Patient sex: M
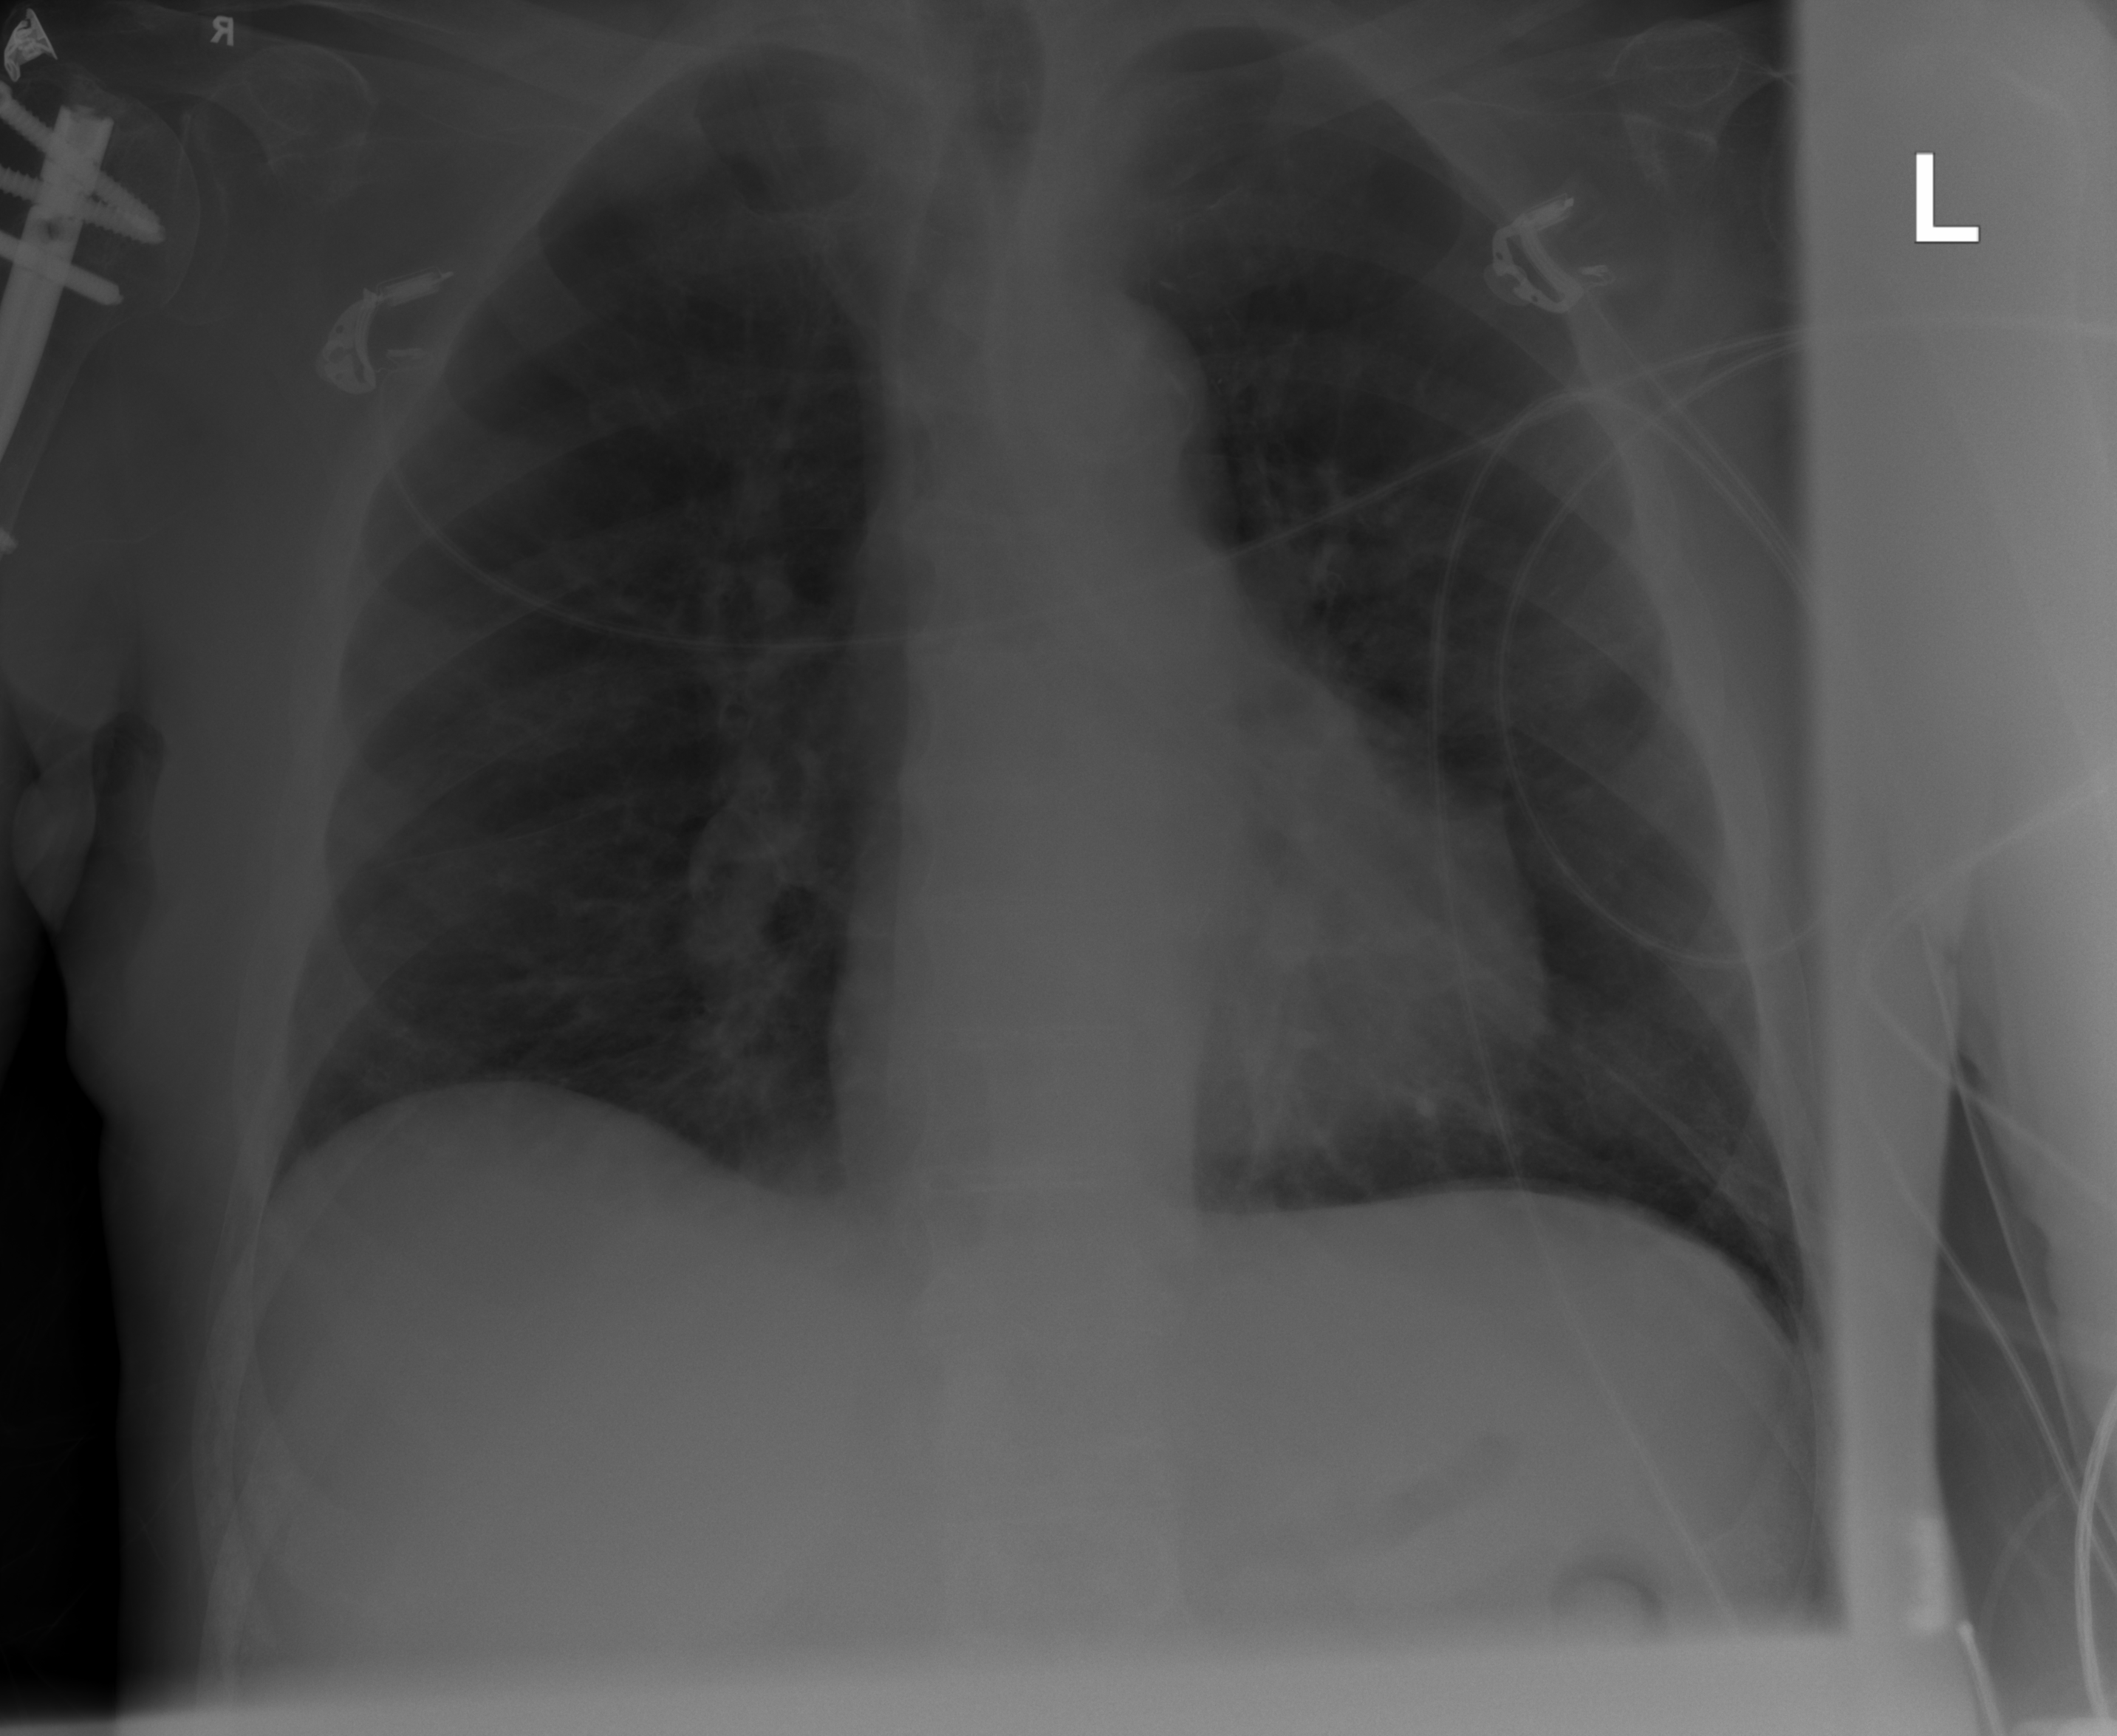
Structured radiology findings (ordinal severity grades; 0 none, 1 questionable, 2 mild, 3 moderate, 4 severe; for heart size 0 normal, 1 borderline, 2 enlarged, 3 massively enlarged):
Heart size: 0
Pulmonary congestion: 0
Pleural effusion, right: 0
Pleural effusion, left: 0
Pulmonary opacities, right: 1
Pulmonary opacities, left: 0
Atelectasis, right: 2
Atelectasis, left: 0